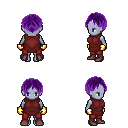
a pixel art fantasy rpg character, female body template, dark elf, purple skin, maroon tunic, red pants, purple parted hairstyle, gold gloves, maroon shoes, four views (front, back, left, right), 2x2 character sprite sheet, small pixel art, hard edges, no anti-aliasing